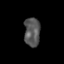
Tissue: skin
Cell type: Others
Senescence score: 0.6808
Nuclear area (px): 447
Mean DAPI intensity: 87.34